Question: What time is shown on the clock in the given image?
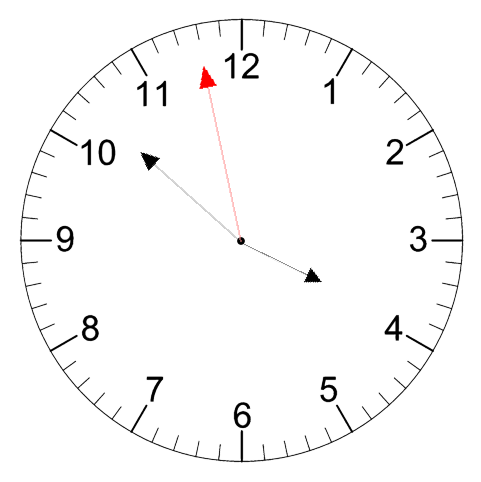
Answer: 03:51:58